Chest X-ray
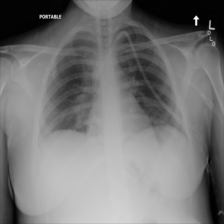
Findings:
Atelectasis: positive
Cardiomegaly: negative
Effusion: negative
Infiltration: negative
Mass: negative
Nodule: negative
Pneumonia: negative
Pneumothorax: negative
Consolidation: positive
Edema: negative
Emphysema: negative
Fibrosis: negative
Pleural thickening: negative
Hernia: negative